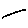
Label: fish